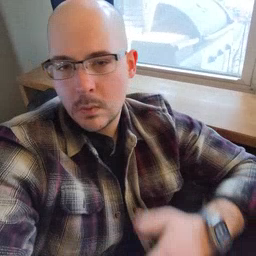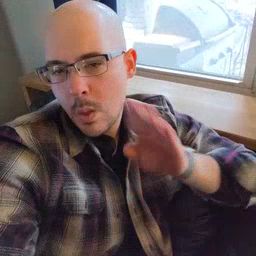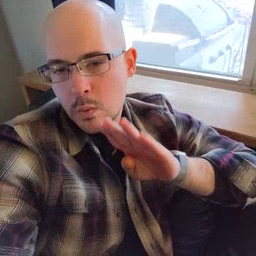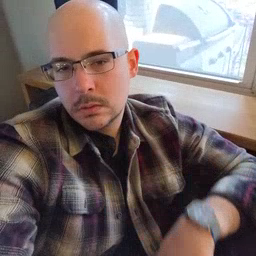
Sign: close